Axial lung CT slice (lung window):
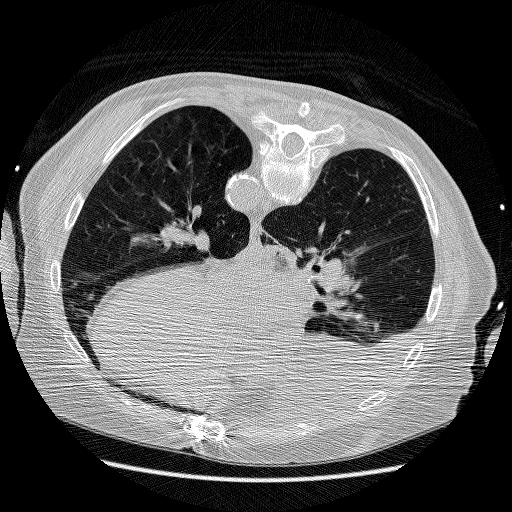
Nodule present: no